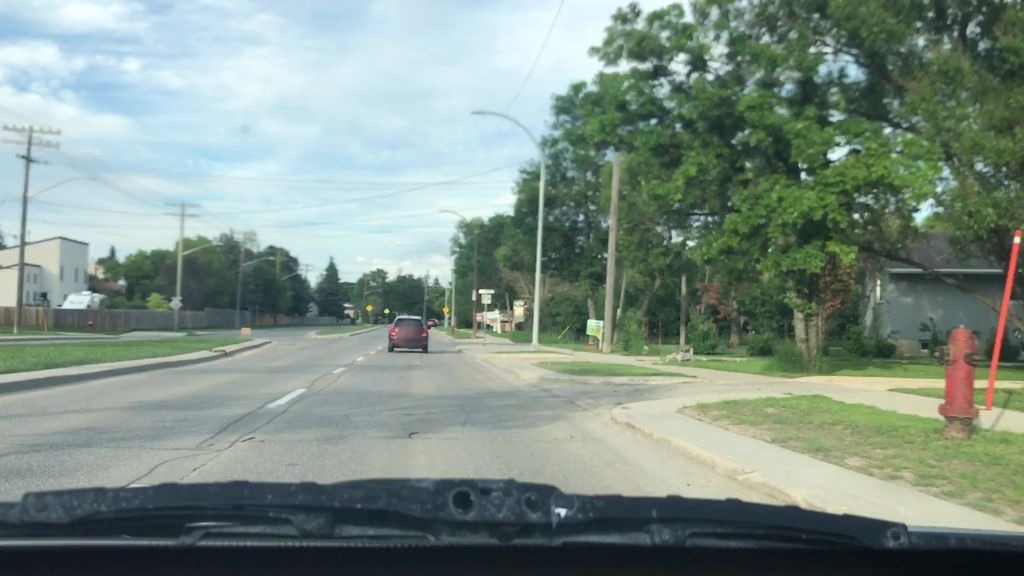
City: winnipeg